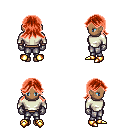
a pixel art fantasy rpg character, female body template, human, dark skin, white long-sleeve shirt, metal pants, red loose hair, metal gloves, gold boots, four views (front, back, left, right), 2x2 character sprite sheet, small pixel art, hard edges, no anti-aliasing